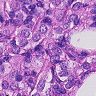
Metastatic tissue present: yes